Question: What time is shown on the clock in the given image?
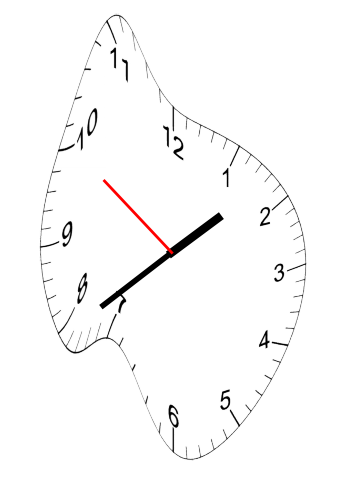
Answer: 01:38:50